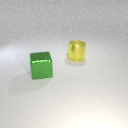
large green metal cube in front of large yellow metal cylinder